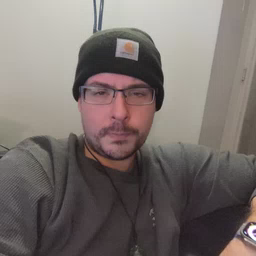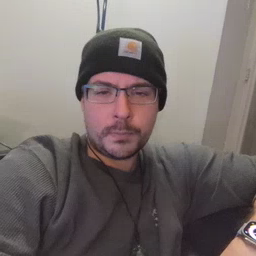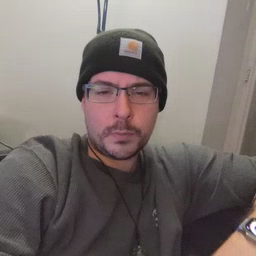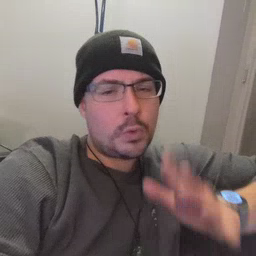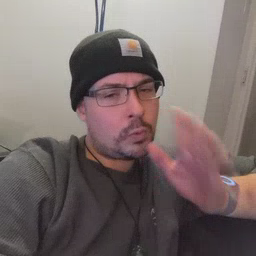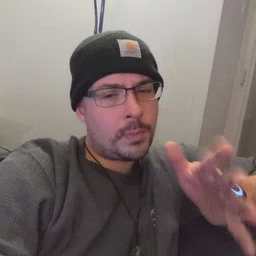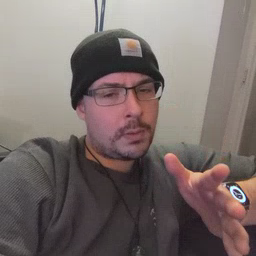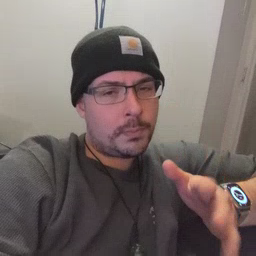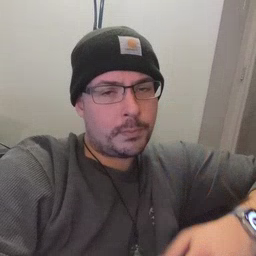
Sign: grandma